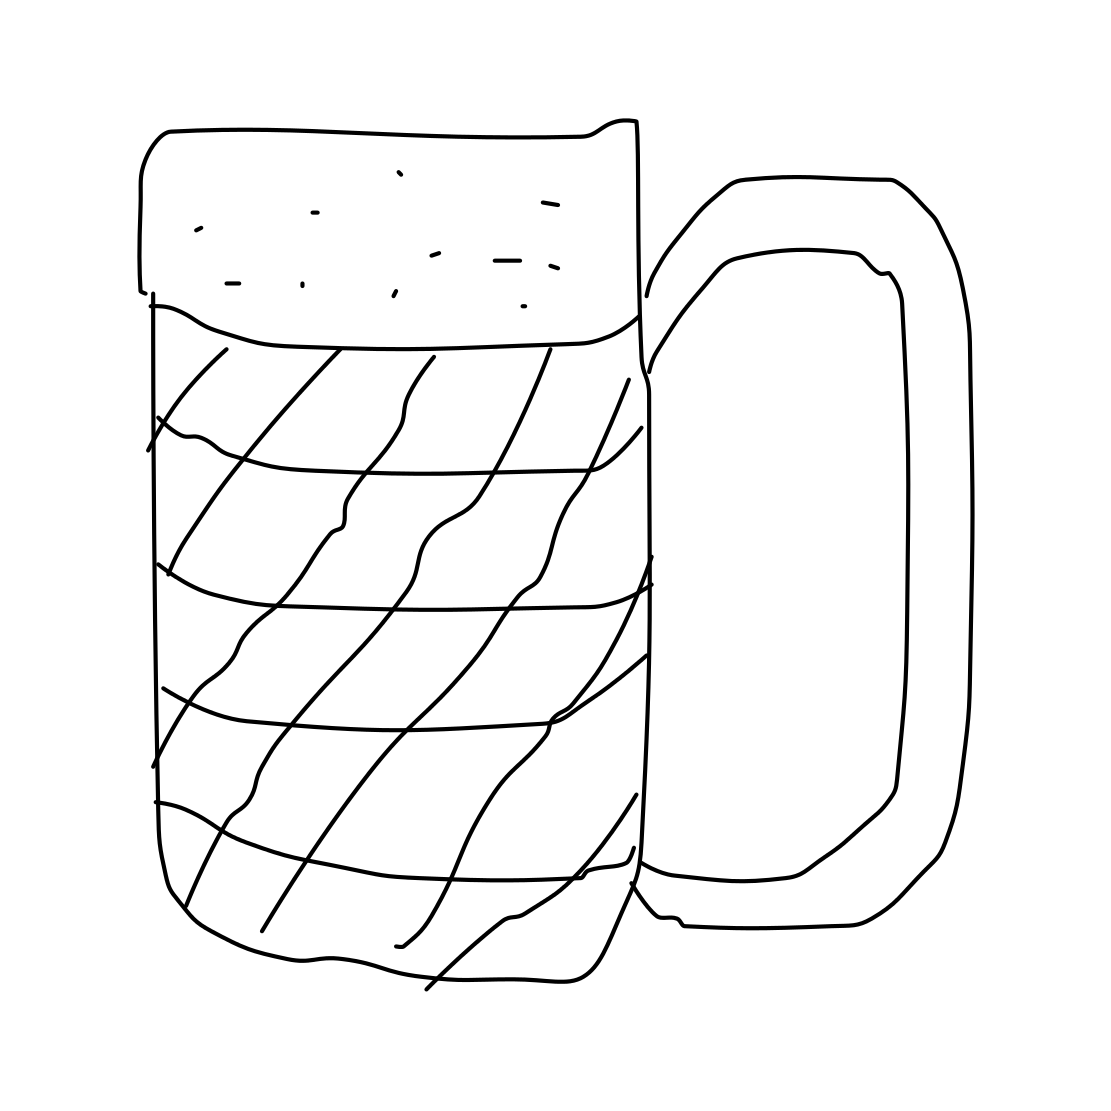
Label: beer-mug